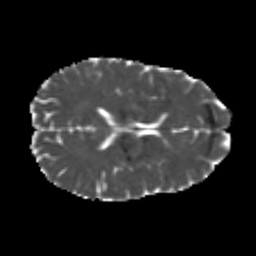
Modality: MD
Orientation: axial
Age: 25
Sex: female
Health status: healthy
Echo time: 0.074 s